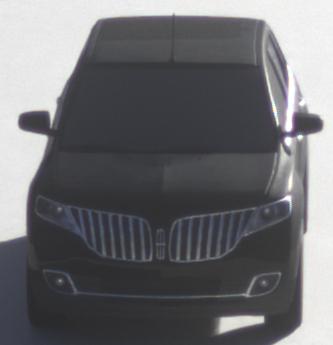
Make: Lincoln
Model: MKX
Detailed model: Gen. 1 CD3
Model produced from: 2010
Model produced until: 2015
Doors: 5
Color: black
Road condition: dry road
Daytime: morning or afternoon
Contrast: medium contrast